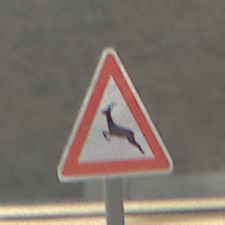
Verkehrszeichen: WildwechselRechts
Umgebung: Outdoor, Suburban
Tageszeit: MorningAfternoon
Wetter: Clear
Licht: Natural
Jahreszeit: NotSpecified
Kontrast: HighContrast